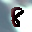
Label: 8